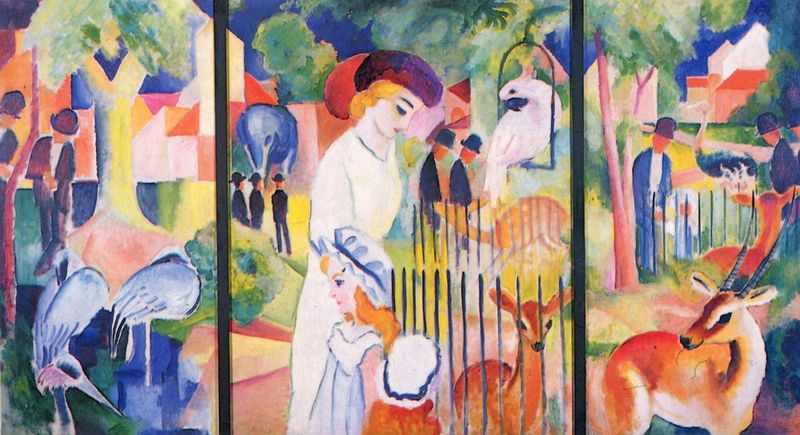
Titel: Großer Zoologischer Garten, Triptychon
Künstler: August Macke
Standort: Dortmund
Institution: Museum am Ostwall
Schlagwörter: baum, blau, blätter, feder, gemälde, himmel, laub, mann, vogel, wasser, weiß, aquarell, bäume, dreieck, frauen, gelb, grün, kubismus, landschaft, menschen, mädchen, stadt, teich, äste, bunt, frau, hell, hintergrund, hut, hüte, kleid, licht, männer, orange, profil, schwarz, dach, dame, gebäude, haus, park, rot, tier, tiere, weg, zaun, expressionismus, haube, herren, anzug, blond, mütze, gefieder, portrait, öl, häuser, natur, stamm, vieh, vögel, brücke, busch, büsche, gewässer, gitter, sonne, drei, familie, kind, mutter, rosa, wald, kinder, pferd, garten, farbig, schnabel, zuschauer, moderne, abstrakt, farben, fläche, modern, dächer, lila, violett, zäune, ausflug, besucher, figuren, wild, lady, strauss, paradies, bücken, spaziergang, expressionistisch, macke, pfau, flamingo, kranich, pelikan, reiher, stelzen, tierpark, zoo, besuch, stäbe, alleen, hirsch, hirsche, reh, rehe, blattwerk, hörner, melonen, ara, käfig, papagei, geweih, bock, color, ziegenbock, geometrie, blauer reiter, flächigkeit, gesichtslos, kuben, flamingos, kakadu, farbigkeit, chagall, dreiteilig, august, tryptichon, elefant, tiergarten, tafeln, franz marc, marc, august macke, polychrom, käfige, triptychon, gehege, zoobesuch, storch, rehbock, steinbock, antilope, antilopen, triptichon, cubism, gazelle, gazellen, fischreiher, gnu, zeun, störche, moderne malerei, papageienschaukel, mnner, mann kind, dreigeteilt, gaun, känner, pelikane, steicheln, vogel strauss, zoologischergarten, frau mädchen, 20 jahrhundert, hut5, springbock, primary, freipark, 추상화, 칼라풀, 동물원에 산책나간 가족들, kadadu, sonntagsauflug